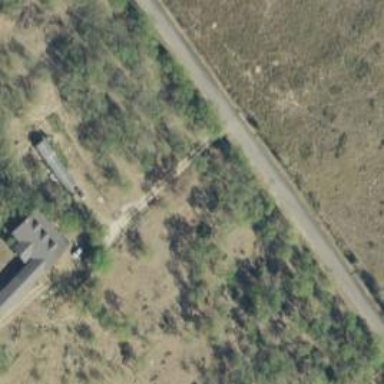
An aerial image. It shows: Driveway leading to service road.